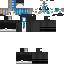
A male human skin with medium skin, wearing blonde long hair dressed in a blue suit and black pants, featuring a closed mouth.